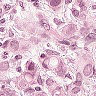
Metastatic tissue present: yes